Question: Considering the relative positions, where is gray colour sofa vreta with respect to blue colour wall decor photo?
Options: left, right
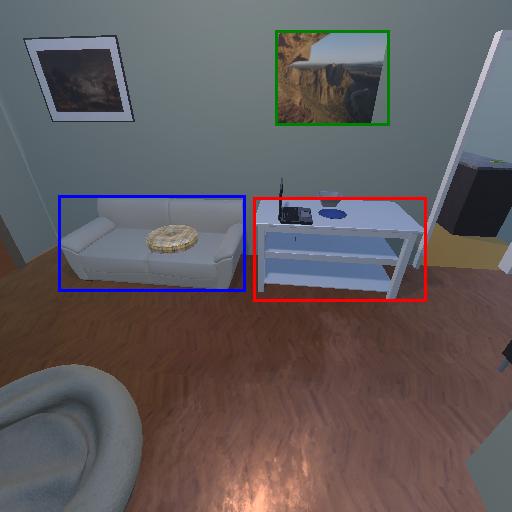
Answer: left